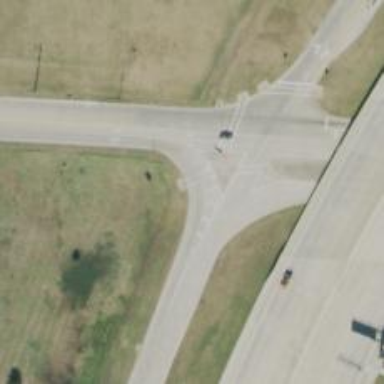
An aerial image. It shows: Secondary link road.